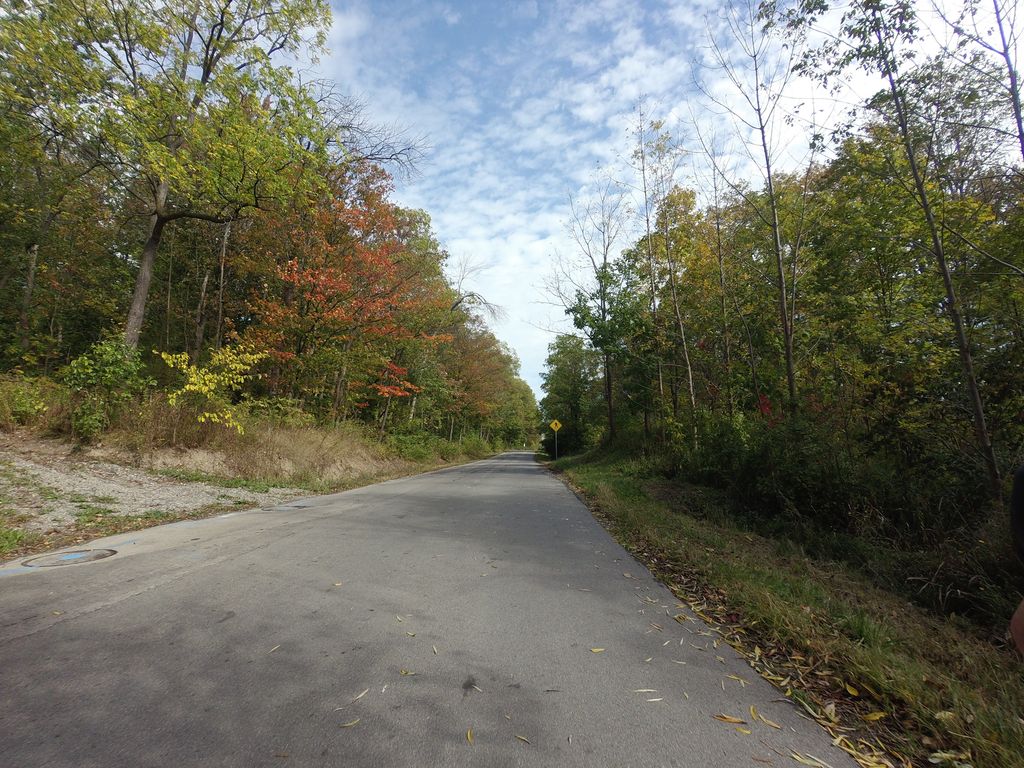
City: hamilton